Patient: sex M, age 58
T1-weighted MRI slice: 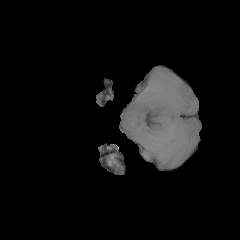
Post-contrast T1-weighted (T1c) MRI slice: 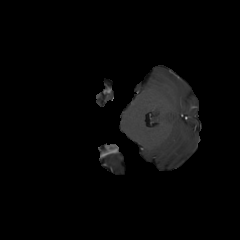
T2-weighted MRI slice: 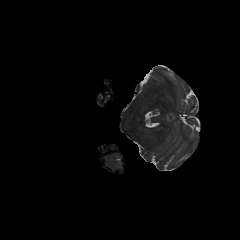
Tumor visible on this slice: no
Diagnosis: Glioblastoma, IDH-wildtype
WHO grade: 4